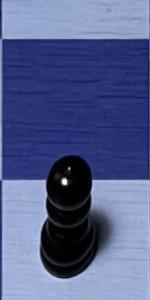
Label: Pawn_Black